Question: I just started using Coderush and found some stuff that I used to have already with Power Tools extension installed. So I disabled some PowerTools options, now the picture looks like this:

I think there is something else left that I should have disabled as well, because Coderush provides better functionality?
Can't get rid of PowerTools entirely. I really love the solution navigator though.
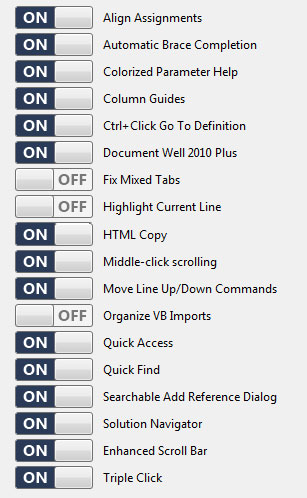
Answer: I ended up turning off Automatic Brace Completion (CR does this better I think) and Ctrl+Click Go To Definition (I use CR "Marker before Jump" and F12) as well.
I really like the Solution Navigator too, but it can get laggy if you've got a bunch of things expanded in a larger solution (or so it seems to me currently).